Aerial crown-view tile of a tropical tree (Barro Colorado Island, Panama), acquired 20250414:
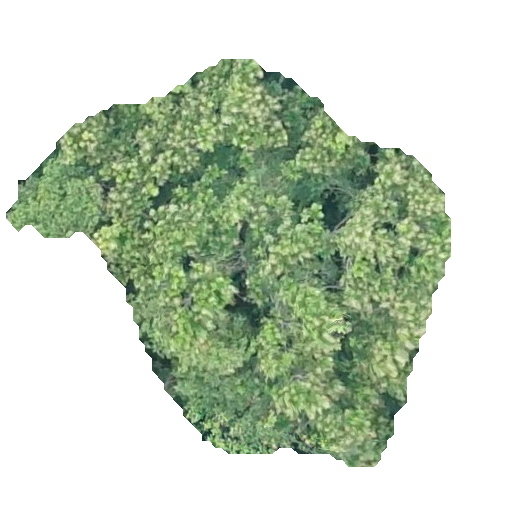
Species: Anacardium excelsum
GBIF accepted scientific name: Anacardium excelsum
Crown area: 163.114 m²